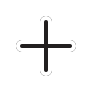
Cursor type: crosshair
OS/theme: macos
Variant: default